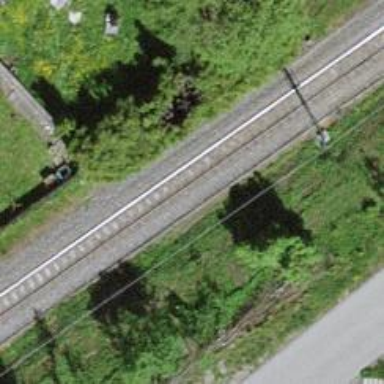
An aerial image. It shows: Narrow gauge railway with electrified contact lines.